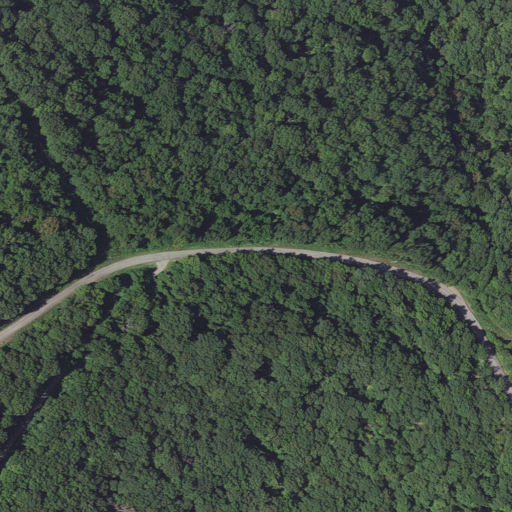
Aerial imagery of gap in Arkansas named The Narrows containing deciduous forest and open development